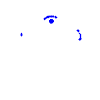
Particle: electron